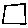
Label: square